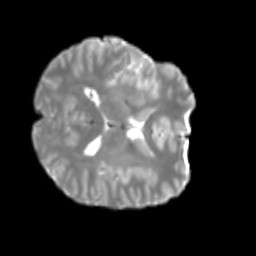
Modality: T2w
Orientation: axial
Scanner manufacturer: siemens
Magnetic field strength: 3 T
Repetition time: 4 s
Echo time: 0.0594 s